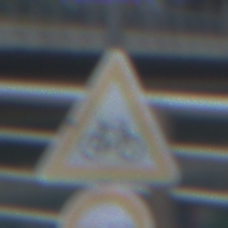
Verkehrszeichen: RadverkehrLinks
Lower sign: Ueberholverbot
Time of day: MorningAfternoon
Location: Outdoor (Urban)
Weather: PartlyCloudy
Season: NotSpecified
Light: Natural